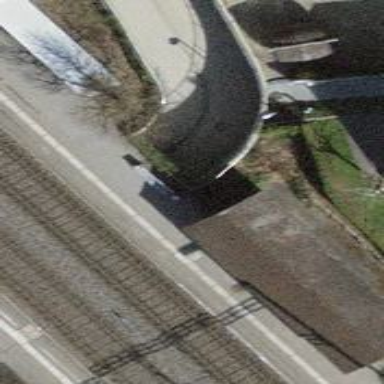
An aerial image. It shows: Footway tunnel.